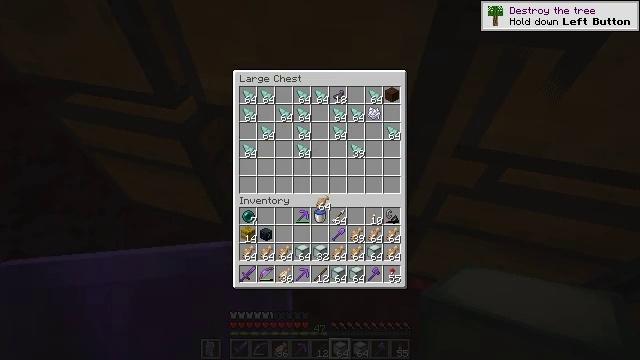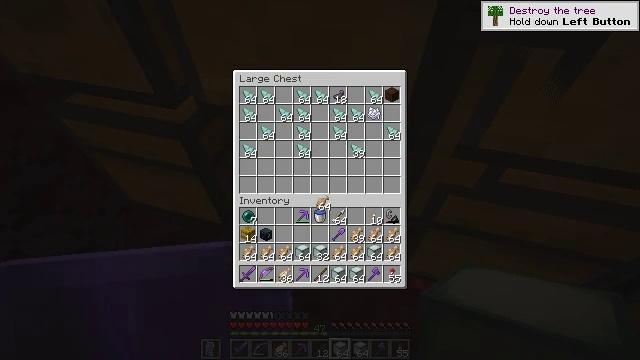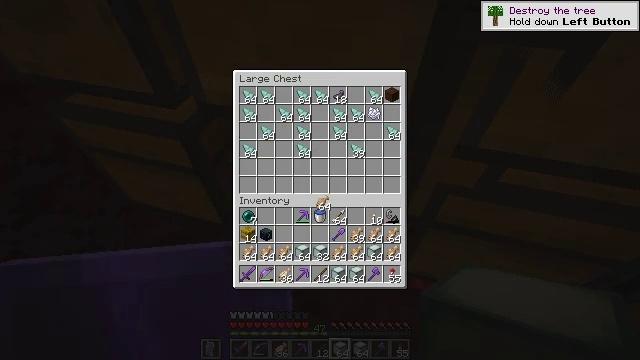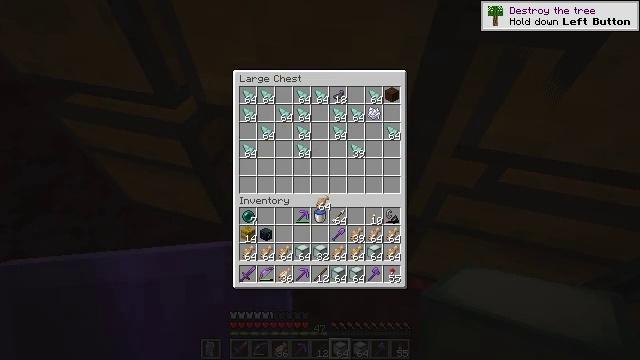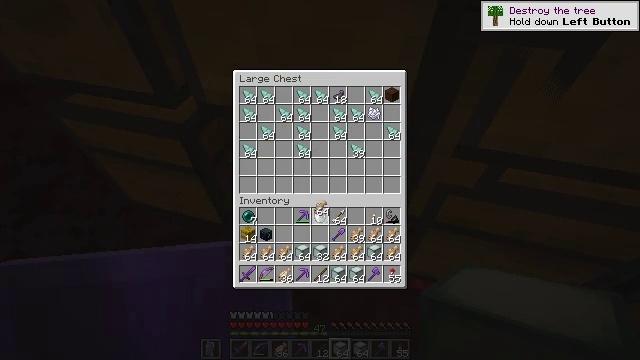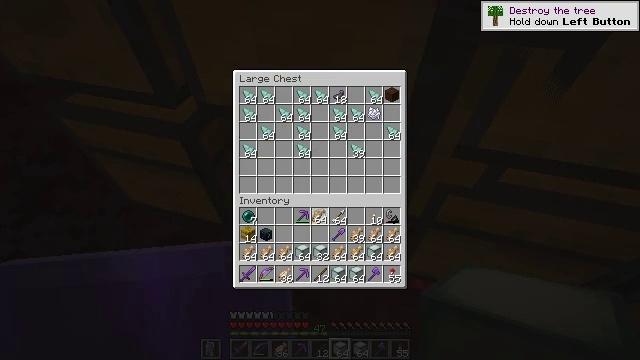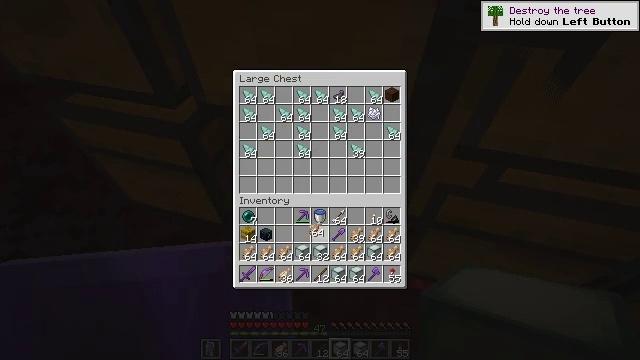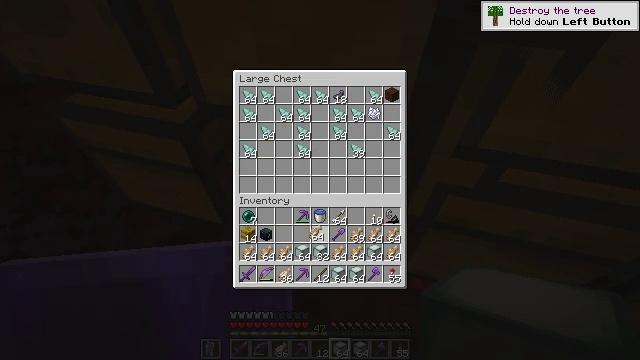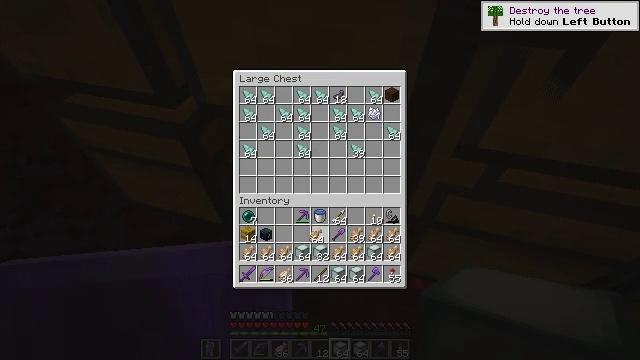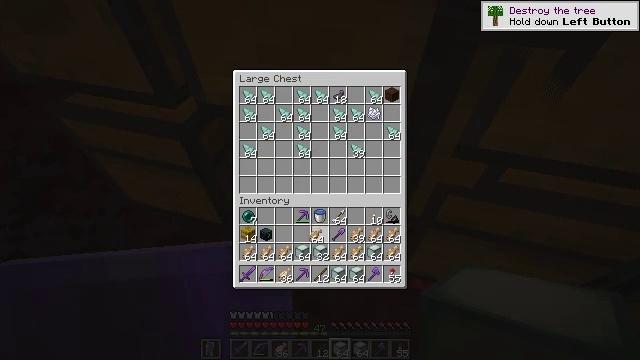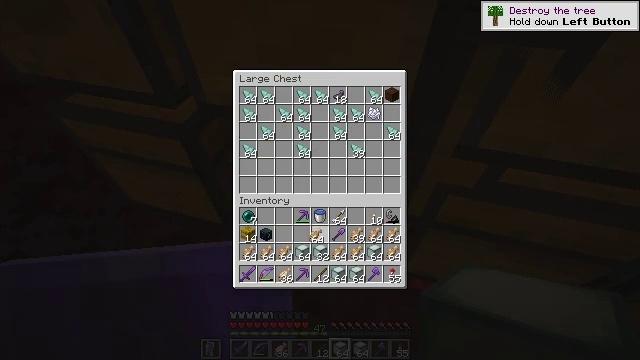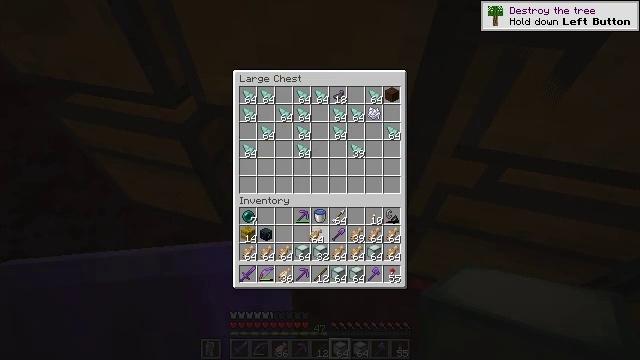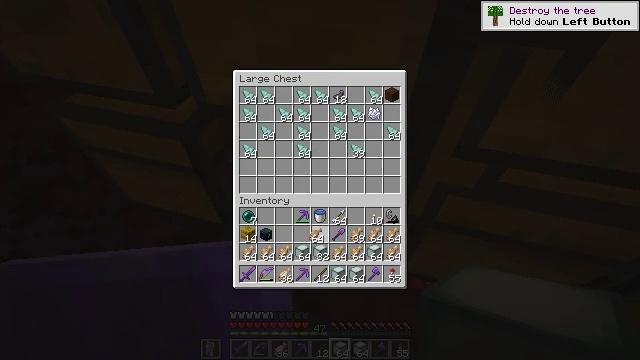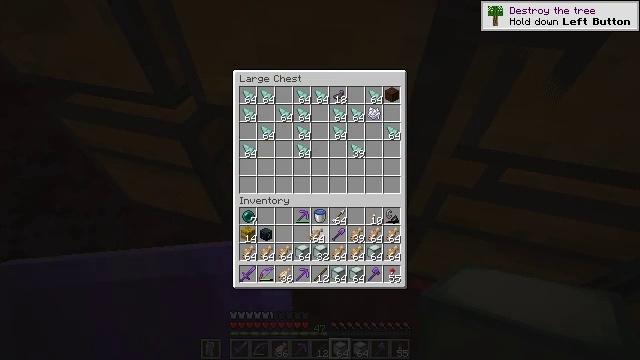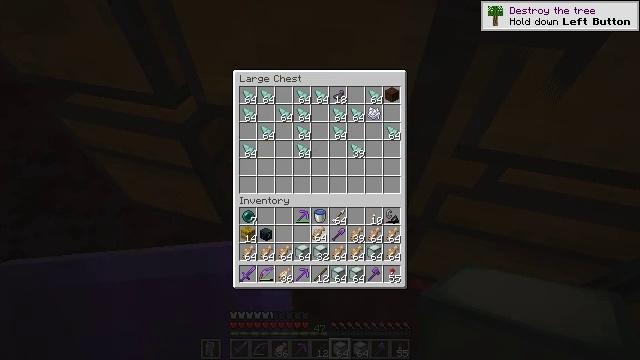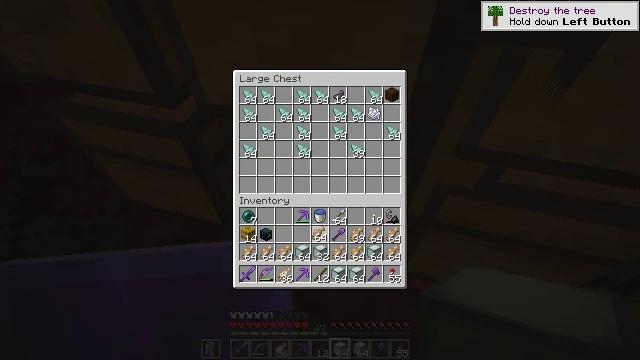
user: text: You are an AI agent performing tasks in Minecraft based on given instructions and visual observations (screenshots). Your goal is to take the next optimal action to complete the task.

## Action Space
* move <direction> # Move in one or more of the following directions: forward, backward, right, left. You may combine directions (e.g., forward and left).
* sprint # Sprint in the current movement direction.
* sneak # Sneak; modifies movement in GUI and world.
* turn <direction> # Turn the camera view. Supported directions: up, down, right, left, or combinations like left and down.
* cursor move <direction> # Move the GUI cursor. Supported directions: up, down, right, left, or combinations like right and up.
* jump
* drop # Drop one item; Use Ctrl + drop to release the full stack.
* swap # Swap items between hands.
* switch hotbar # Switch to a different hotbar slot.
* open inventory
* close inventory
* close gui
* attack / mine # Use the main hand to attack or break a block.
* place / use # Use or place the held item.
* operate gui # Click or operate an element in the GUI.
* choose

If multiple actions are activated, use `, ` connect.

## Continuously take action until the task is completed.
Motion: motion action
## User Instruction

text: Left click on the crafting table
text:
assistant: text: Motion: no_op
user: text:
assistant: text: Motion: no_op
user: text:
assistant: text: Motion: no_op
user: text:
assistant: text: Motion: no_op
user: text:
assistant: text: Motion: turn down
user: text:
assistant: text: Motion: turn down
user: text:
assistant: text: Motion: no_op
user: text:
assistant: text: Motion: no_op
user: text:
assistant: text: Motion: no_op
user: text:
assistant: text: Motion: no_op
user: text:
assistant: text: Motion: no_op
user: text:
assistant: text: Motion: no_op
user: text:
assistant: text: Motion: no_op
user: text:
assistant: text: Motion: no_op
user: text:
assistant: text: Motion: no_op
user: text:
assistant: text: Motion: no_op
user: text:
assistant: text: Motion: attack / mine
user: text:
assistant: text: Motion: attack / mine
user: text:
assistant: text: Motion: attack / mine
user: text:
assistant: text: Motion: no_op
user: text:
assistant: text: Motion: no_op
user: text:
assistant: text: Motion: no_op
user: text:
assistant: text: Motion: no_op
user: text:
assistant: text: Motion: no_op
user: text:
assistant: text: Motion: no_op
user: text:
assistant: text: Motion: no_op
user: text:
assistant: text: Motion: turn right
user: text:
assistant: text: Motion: turn right
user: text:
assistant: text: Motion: turn right
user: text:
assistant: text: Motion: move right, turn right